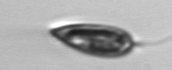
Label: Prorocentrum_triestinum